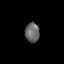
Tissue: skin
Cell type: Epithelial cells
Senescence score: 0.2556
Nuclear area (px): 275
Mean DAPI intensity: 102.731